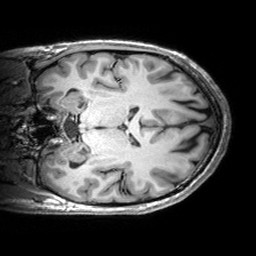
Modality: T1w
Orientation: coronal
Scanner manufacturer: siemens
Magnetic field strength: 3 T
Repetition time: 2.53 s
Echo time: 0.00299 s